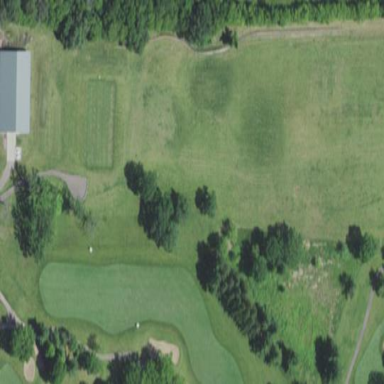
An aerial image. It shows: Golf driving range with grass surface.